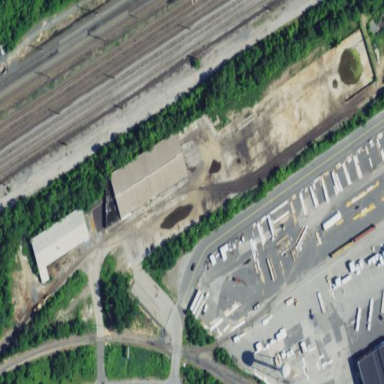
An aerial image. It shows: Scrap yard located in industrial area.